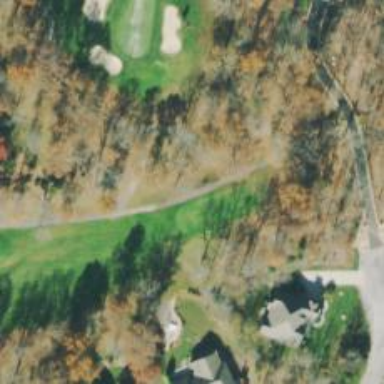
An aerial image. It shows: Service road designated as golf cart path.